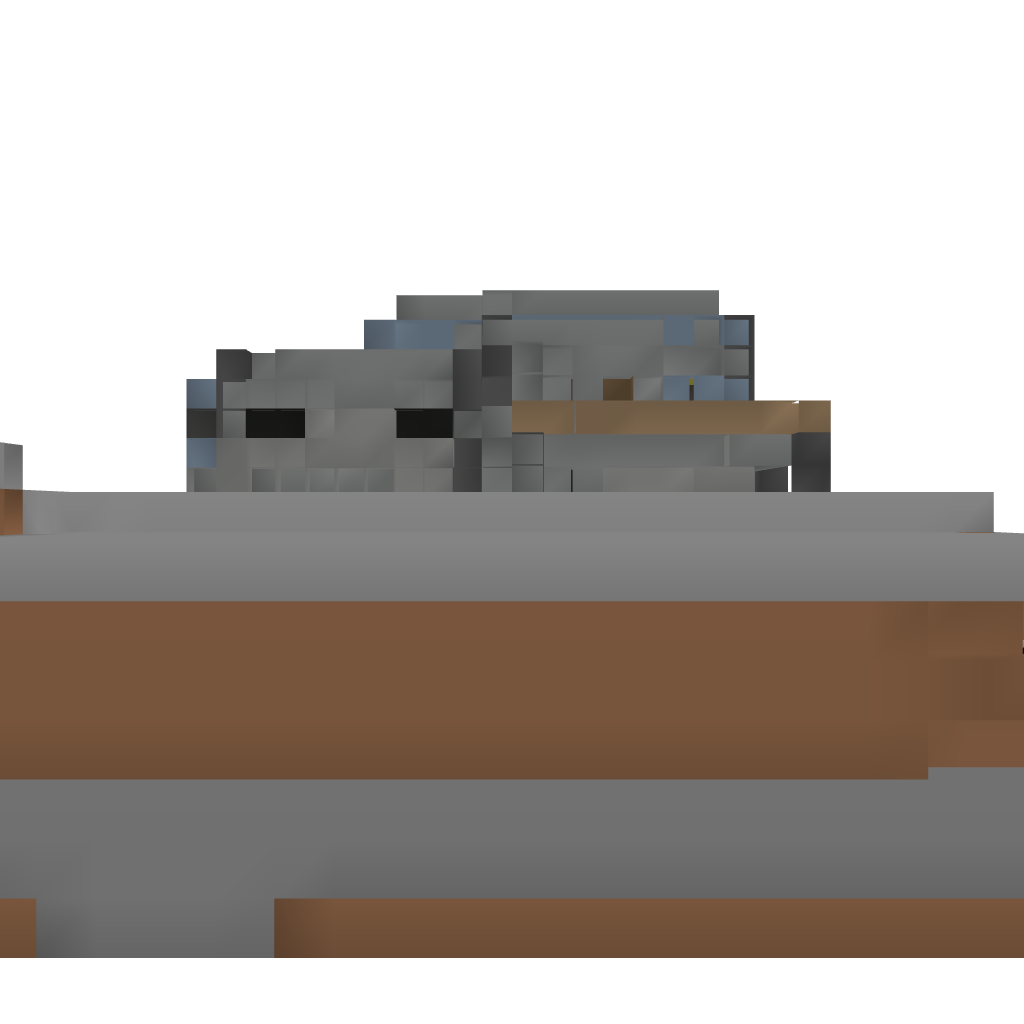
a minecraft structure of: Adventure map shop